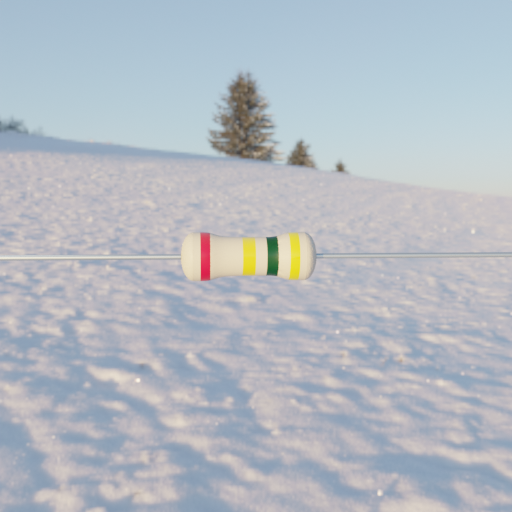
Resistor colour bands (in order): red, yellow, black, yellow